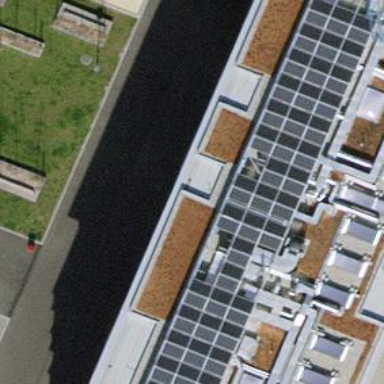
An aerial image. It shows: Solar photovoltaic panel generator placed on roof.